Aerial crown-view tile of a tropical tree (Barro Colorado Island, Panama), acquired 20250512:
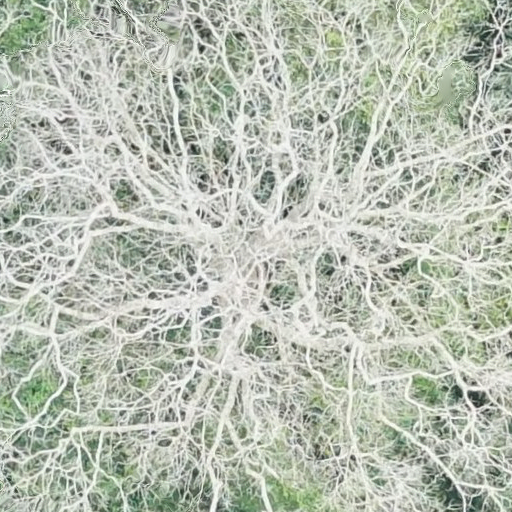
Species: Dipteryx oleifera
GBIF accepted scientific name: Dipteryx oleifera
Crown area: 721.808 m²